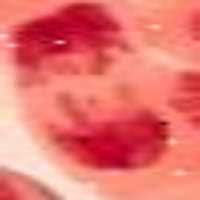
Label: anaphase